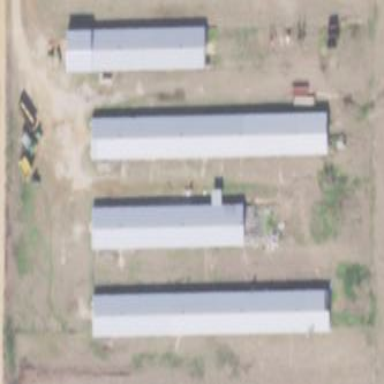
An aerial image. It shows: Feedlot within farmyard.